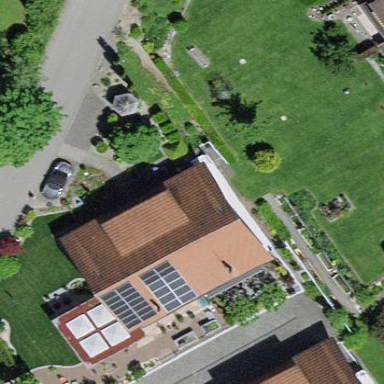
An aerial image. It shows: Semidetached house.